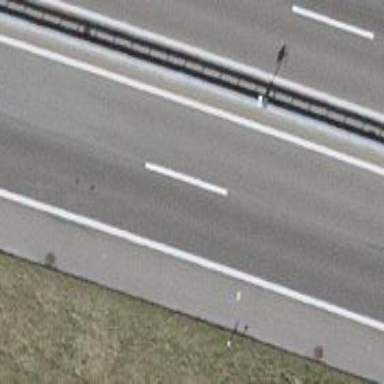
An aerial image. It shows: View of motorway.